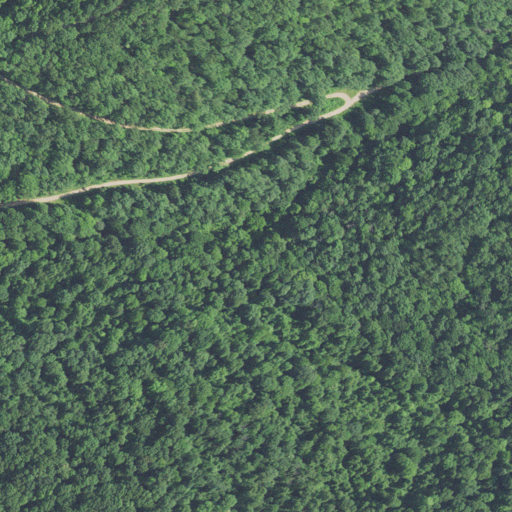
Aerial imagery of valley in West Virginia named Coal Hollow containing deciduous forest and open development